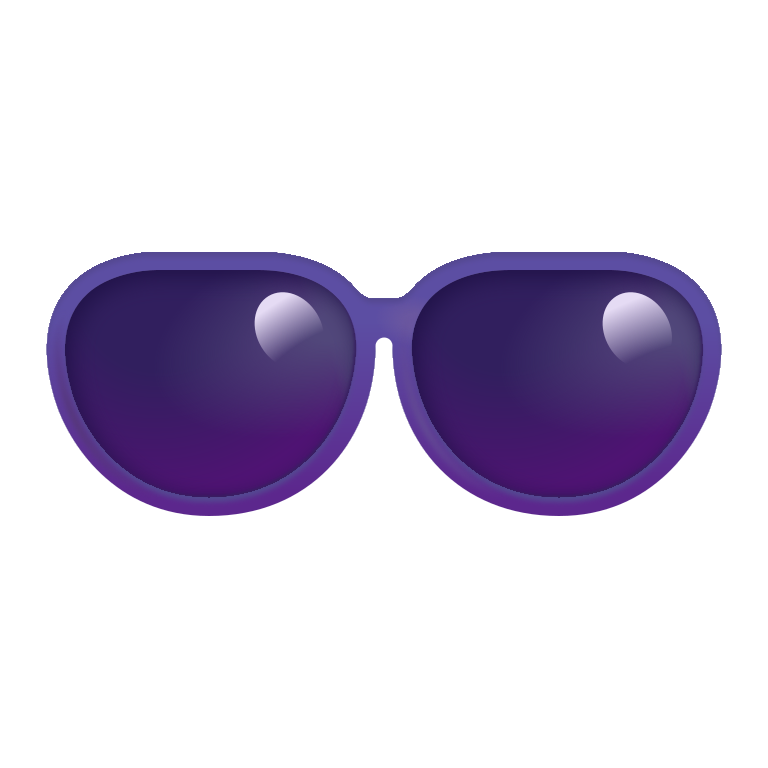
sunglasses color